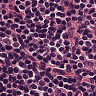
Metastatic tissue present: no